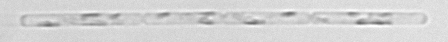
Label: Dactyliosolen_fragilissimus